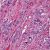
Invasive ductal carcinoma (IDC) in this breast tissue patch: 1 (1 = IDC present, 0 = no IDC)